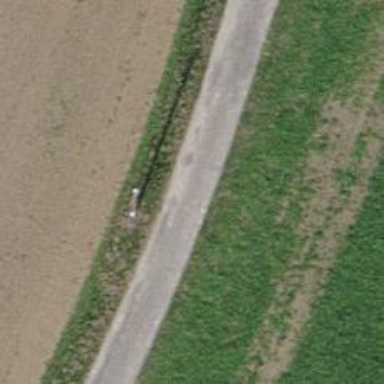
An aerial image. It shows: Paved track road with grade1 track type.